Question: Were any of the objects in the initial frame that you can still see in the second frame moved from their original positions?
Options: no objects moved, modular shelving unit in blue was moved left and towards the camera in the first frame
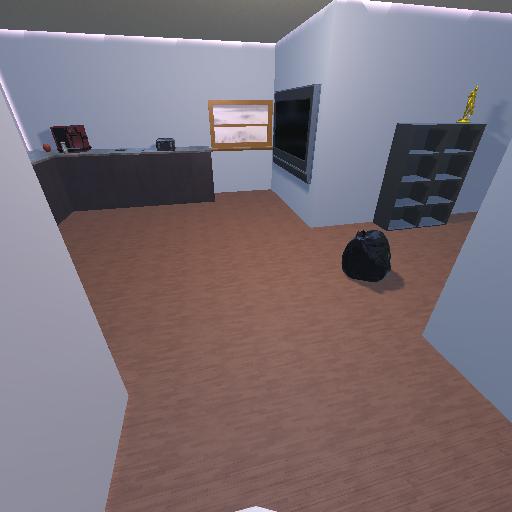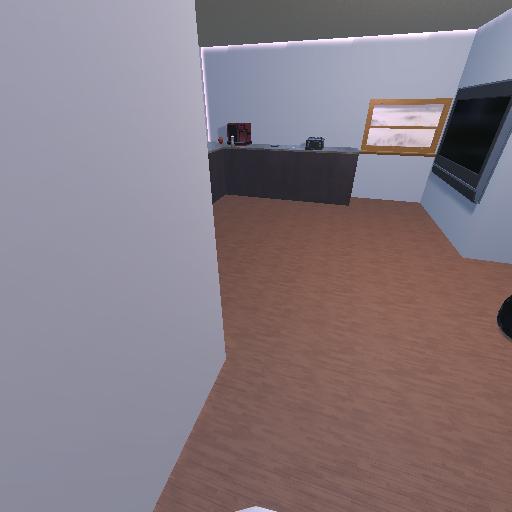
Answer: no objects moved